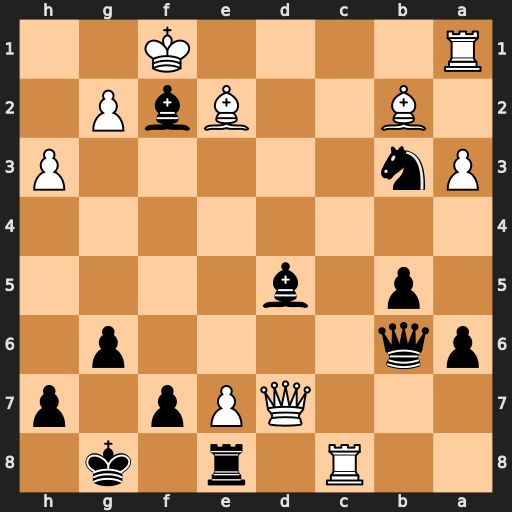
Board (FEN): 2R1r1k1/3QPp1p/pq4p1/1p1b4/8/Pn5P/1B2BbP1/R4K2
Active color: b
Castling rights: -
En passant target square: -
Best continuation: Nd2#